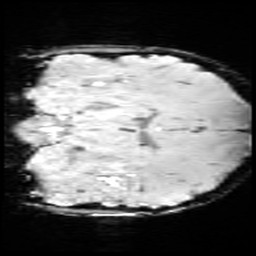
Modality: SWI
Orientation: coronal
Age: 10
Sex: female
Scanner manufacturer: siemens
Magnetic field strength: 3 T
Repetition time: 0.027 s
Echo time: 0.02 s